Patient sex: M
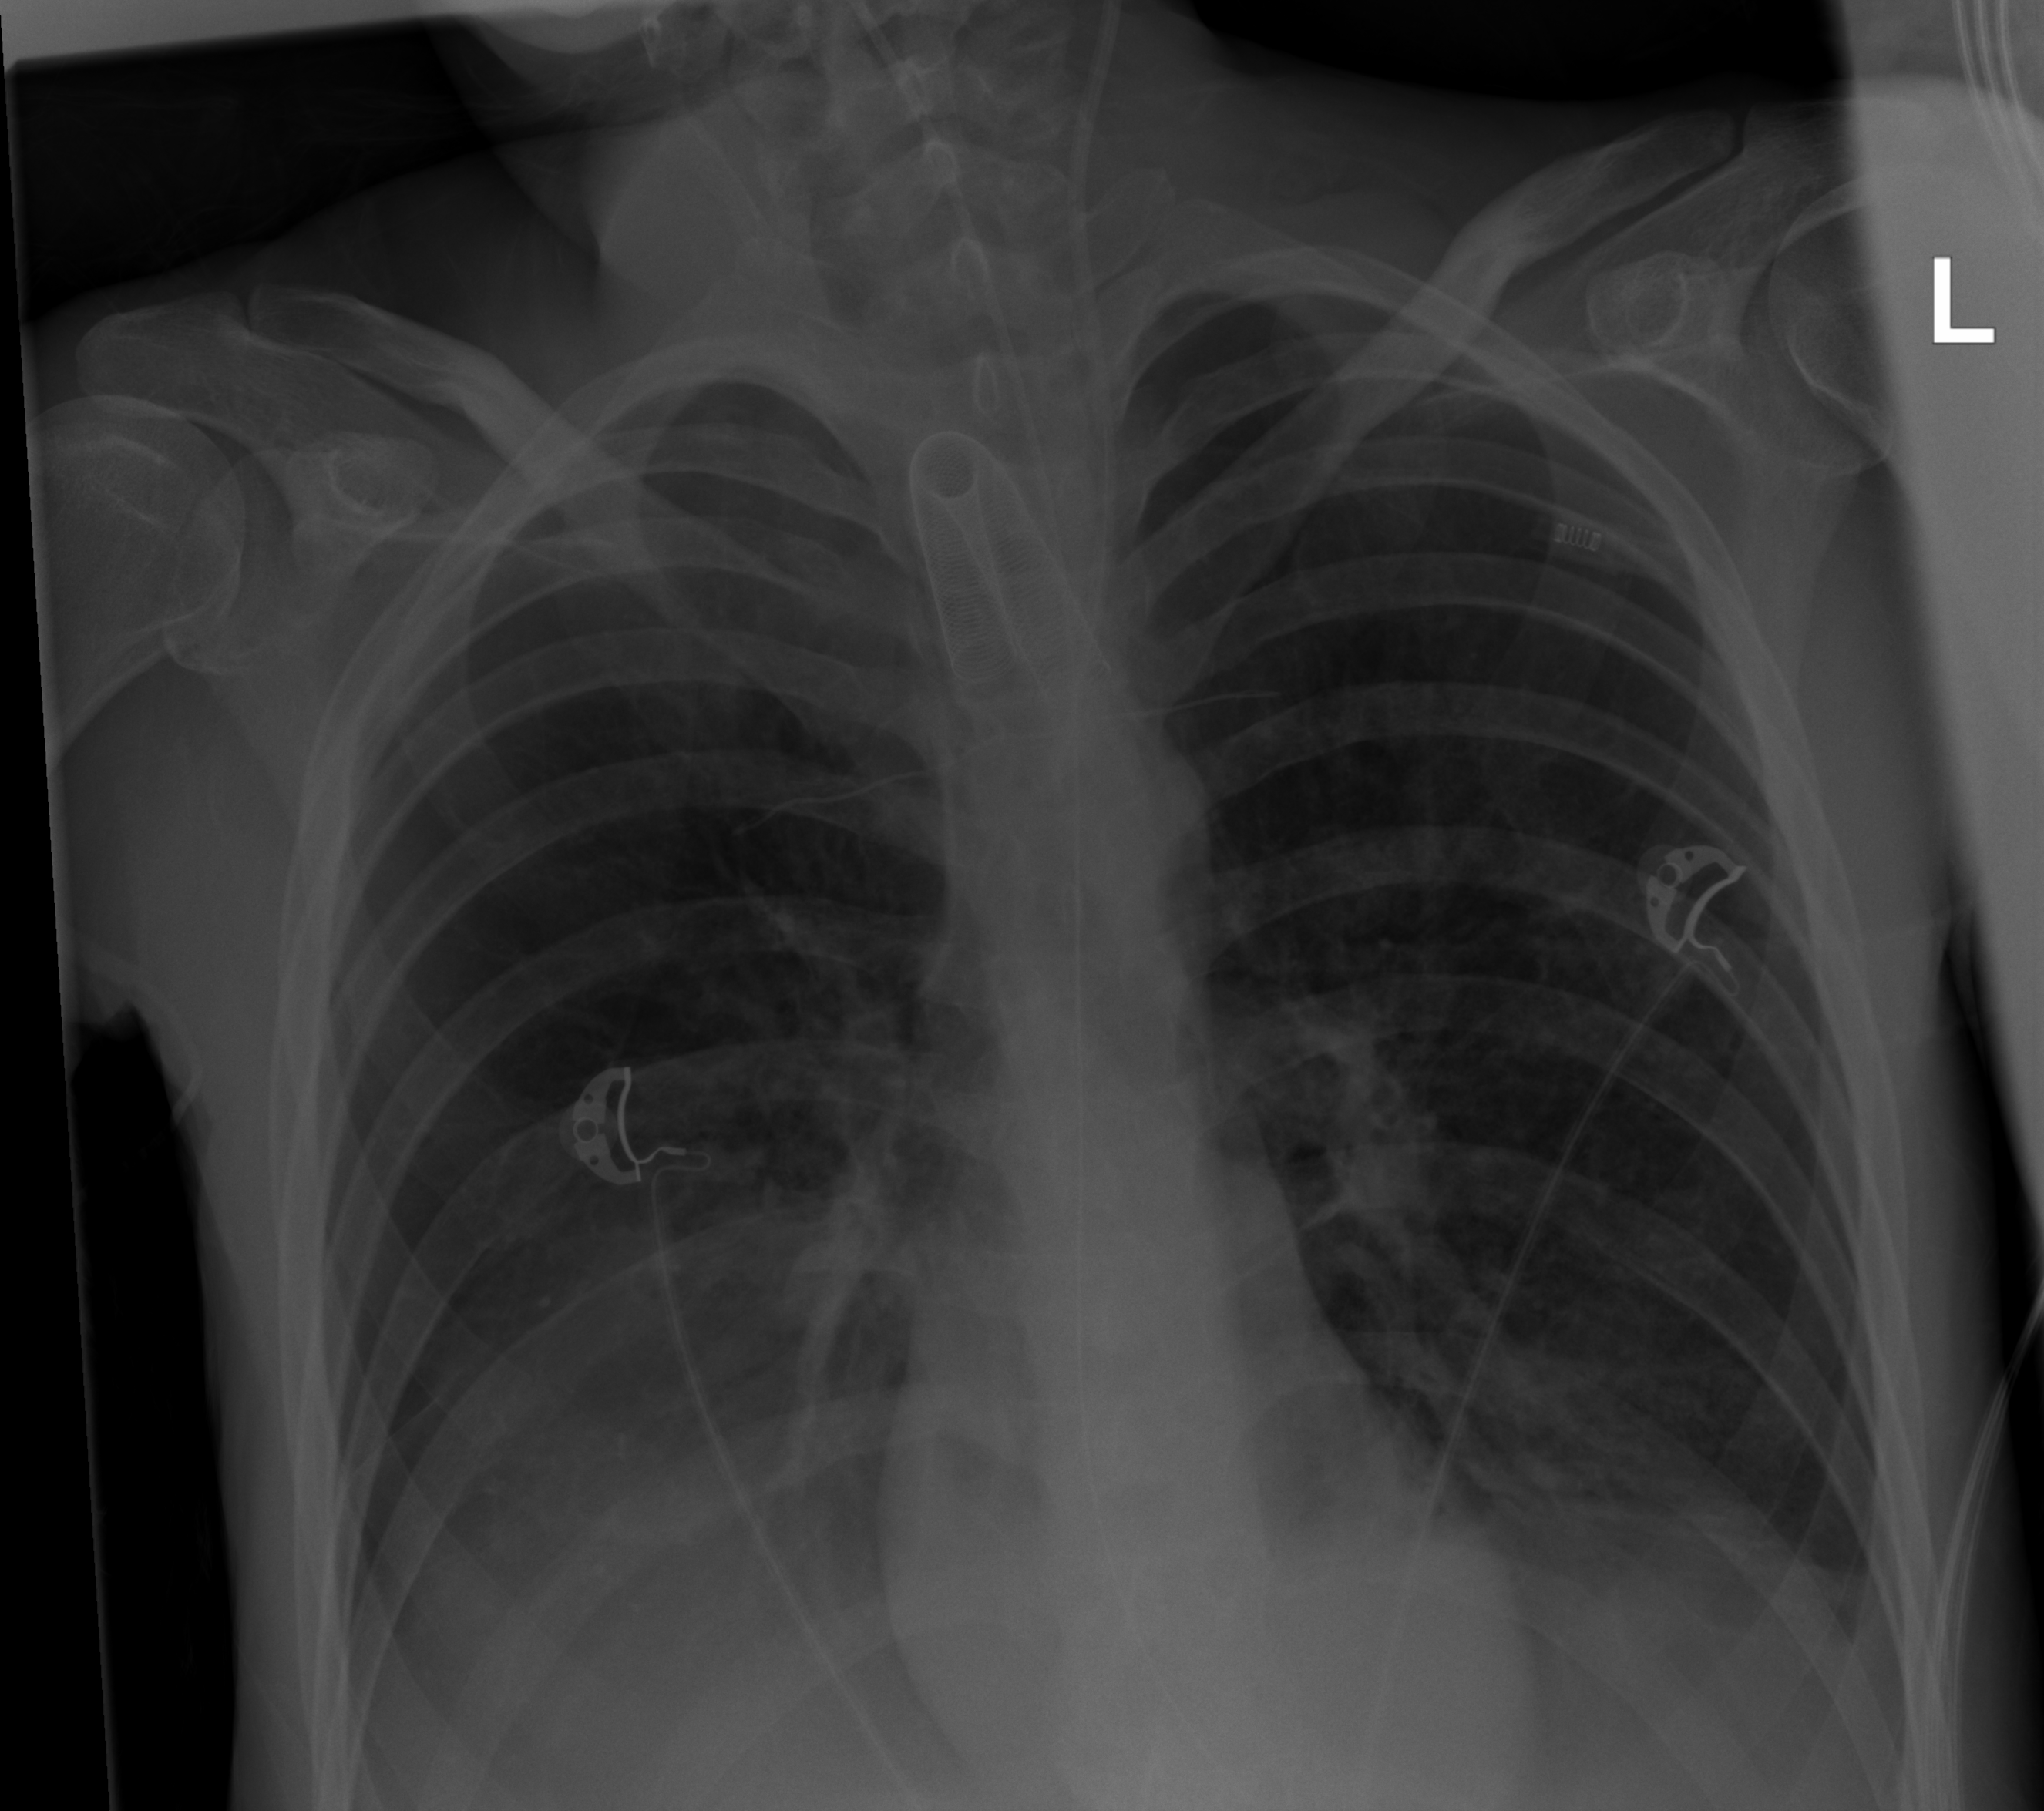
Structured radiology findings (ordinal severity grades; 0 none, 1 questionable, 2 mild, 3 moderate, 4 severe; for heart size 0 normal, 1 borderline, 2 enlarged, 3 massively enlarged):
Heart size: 0
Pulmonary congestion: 0
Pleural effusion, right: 2
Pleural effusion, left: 0
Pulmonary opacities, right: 2
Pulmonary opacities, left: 2
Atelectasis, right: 2
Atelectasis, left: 2